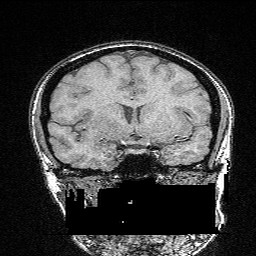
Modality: FLASH
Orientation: sagittal
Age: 25
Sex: female